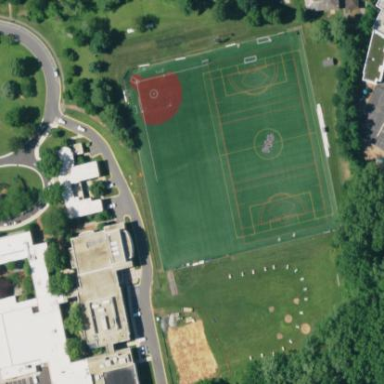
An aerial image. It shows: Grass pitch designated for soccer.